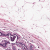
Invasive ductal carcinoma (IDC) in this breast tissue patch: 0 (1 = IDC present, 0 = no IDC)